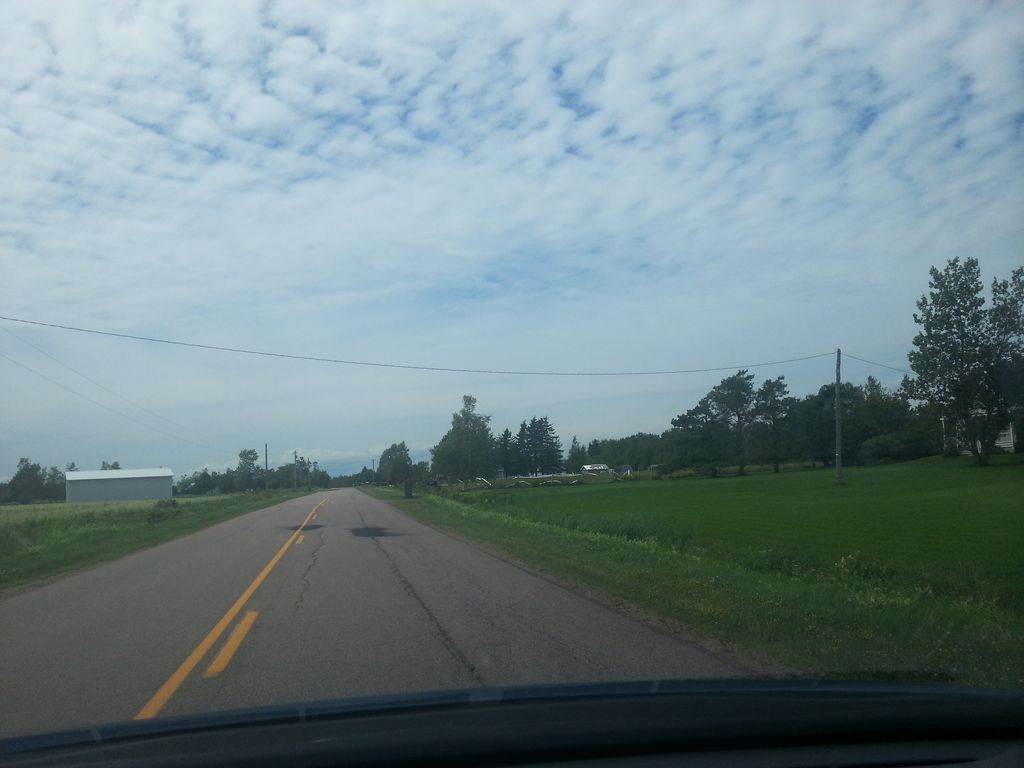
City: charlottetown